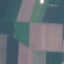
Land use / land cover: AnnualCrop